Aerial crown-view tile of a tropical tree (Barro Colorado Island, Panama), acquired 20241014:
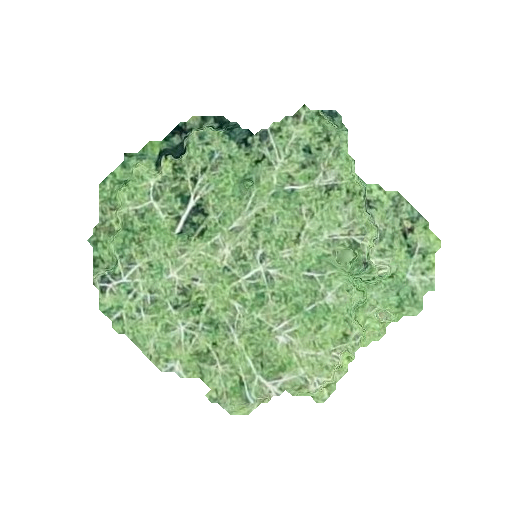
Species: Ocotea oblonga
GBIF accepted scientific name: Ocotea oblonga
Crown area: 113.887 m²